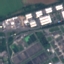
Land use / land cover class: Industrial